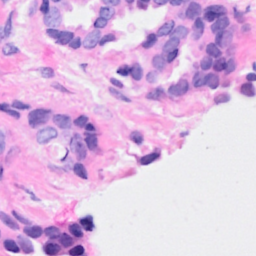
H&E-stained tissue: Breast